Question: The navbar on the right collapses when the window is resized, but when I click the toggle button the menu appears. When I click any link, the bar doesn't "un-toggle"... Can anybody help me?

Site <URL>
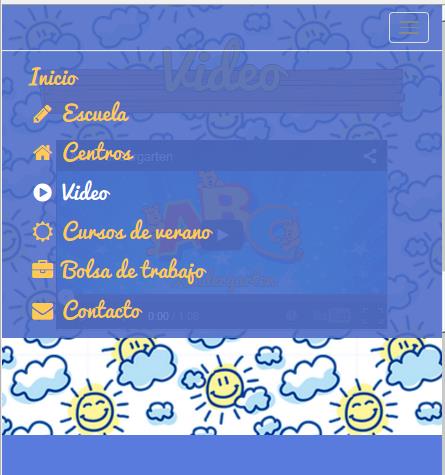
Answer: Having the menu collapse when a link is clicked is not the default functionality of the expand/collapse menu with bootstrap. If you want it to function that way, you have to bind the hide function '.collapse('hide')' to the click action for those links.
You can do so by including this:
'''
jQuery(function($){
$('.navbar-default .navbar-nav > li > a').click(function() {
$('.navbar-default .navbar-collapse').collapse('hide')
});
});
'''